Question: I would like to create a EF model using a MySQL database. I am running VS2012 and VS2013 on a 64 bit machine. What do I need to install to get MySQL to show up in the Entity Data Model Wizard when it's time to add a new connection ? I tried adding MySQL.Data.Entities Nuget package, but I still do not get the option in the wizard. When searching for MySQL .NET Connector, I only find 32 bit downloads. Please advise.
Thanks

UPDATE:
I ran the MySQL installer again and noticed the MySQL for Visual Studio was not installed. I ran it again and get an error. Here is the end of the install details:
1: File: license-zlib-net.html, Directory: C:\Program Files (x86)\MySQL\MySQL for Visual Studio 1.0.2\Documentation\Licenses for Third-Party Components\, Size: 17171
1: Action 6:09:56: ManagedDataInstall. Registering data provider in machine.config
1: Action 6:09:56: Rollback. Rolling back action:
1: Registering data provider in machine.config
1: Copying new files
1: Creating folders
1: Updating component registration
1: 1: MySQL for Visual Studio 1.0.2 2: {0D406BCC-D62A-46FB-9AB7-A7BF10FB8B31} 3: 3
1:
1: Final actions.
1: Install error
I can paste the entire contents of the details, but was hoping there is enough information. Does this offer any clues ? It almost looked like the install was having trouble modifying the machine.config files, but I changed the security on these files by adding "Everyone" to have read and write permission (temporarily).
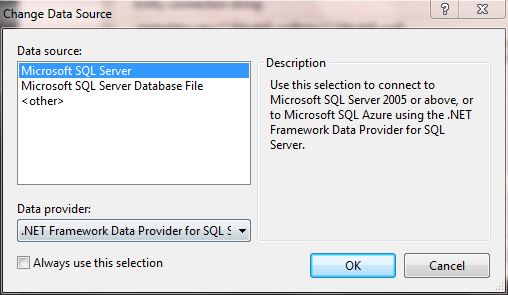
Answer: For Visual Studio 2013 environment, download and install MySQL for Visual Studio 1.1.1 from the link below then you will be able to see MySQL Data Provider in Data Source list.
<URL>